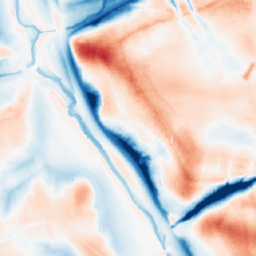
Category: trend_removal
Decomposition family: local_polynomial
Decomposition parameters: window_size: 51
degree: 1
Upsampling method: nearest
Upsampling parameters: scale: 2
Upsampling scale: 2